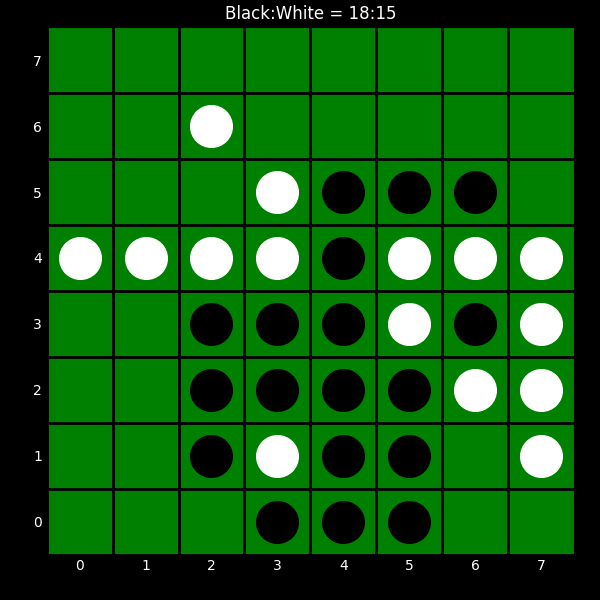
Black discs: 18
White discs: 15